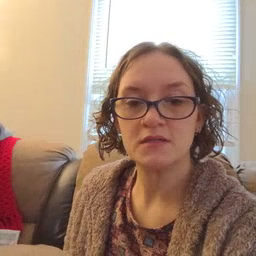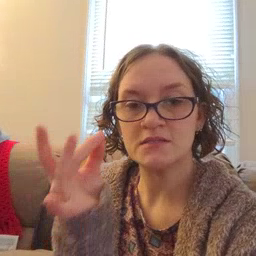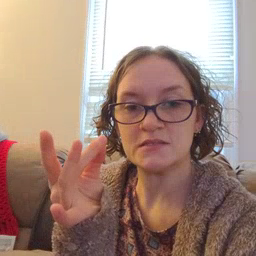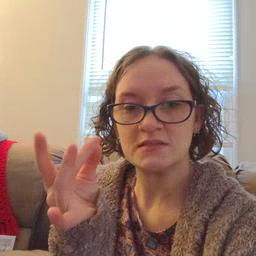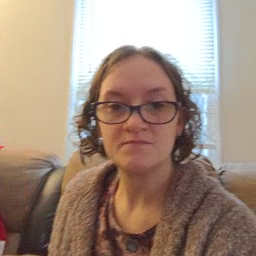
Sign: sticky